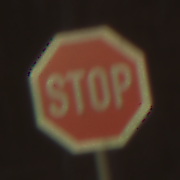
Verkehrszeichen: Stop
Umgebung: Outdoor, Nature
Tageszeit: Midday
Wetter: Overcast
Licht: Natural
Jahreszeit: Autumn
Kontrast: LowContrast